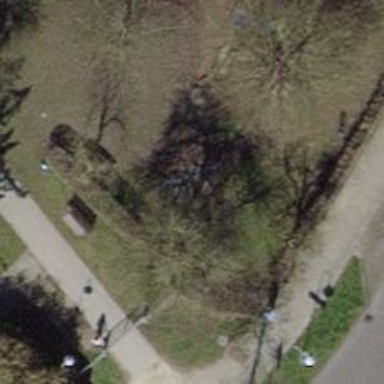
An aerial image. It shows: Playground with swings.